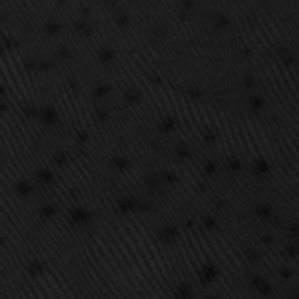
Label: frost